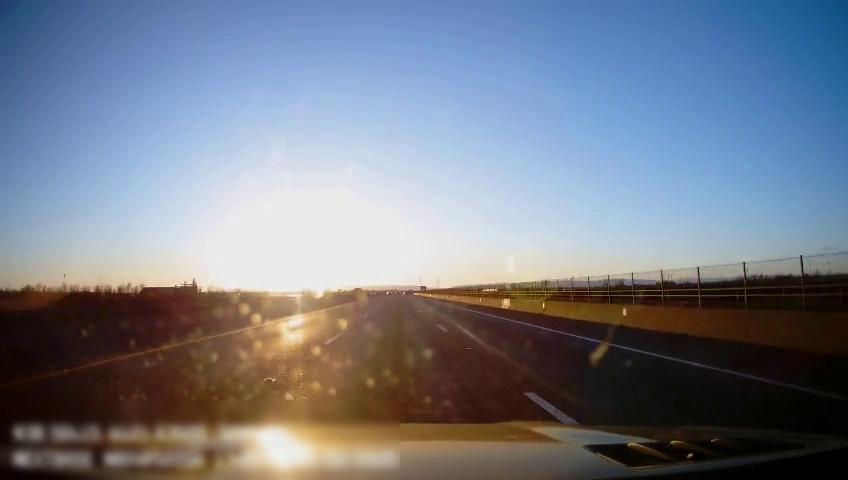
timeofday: Day
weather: Sunny
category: Drivable Space
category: Lanes | Alternate Lane
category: Lanes | Current Lane
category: Lanes | Current Lane
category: Lanes | Alternate Lane